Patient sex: M
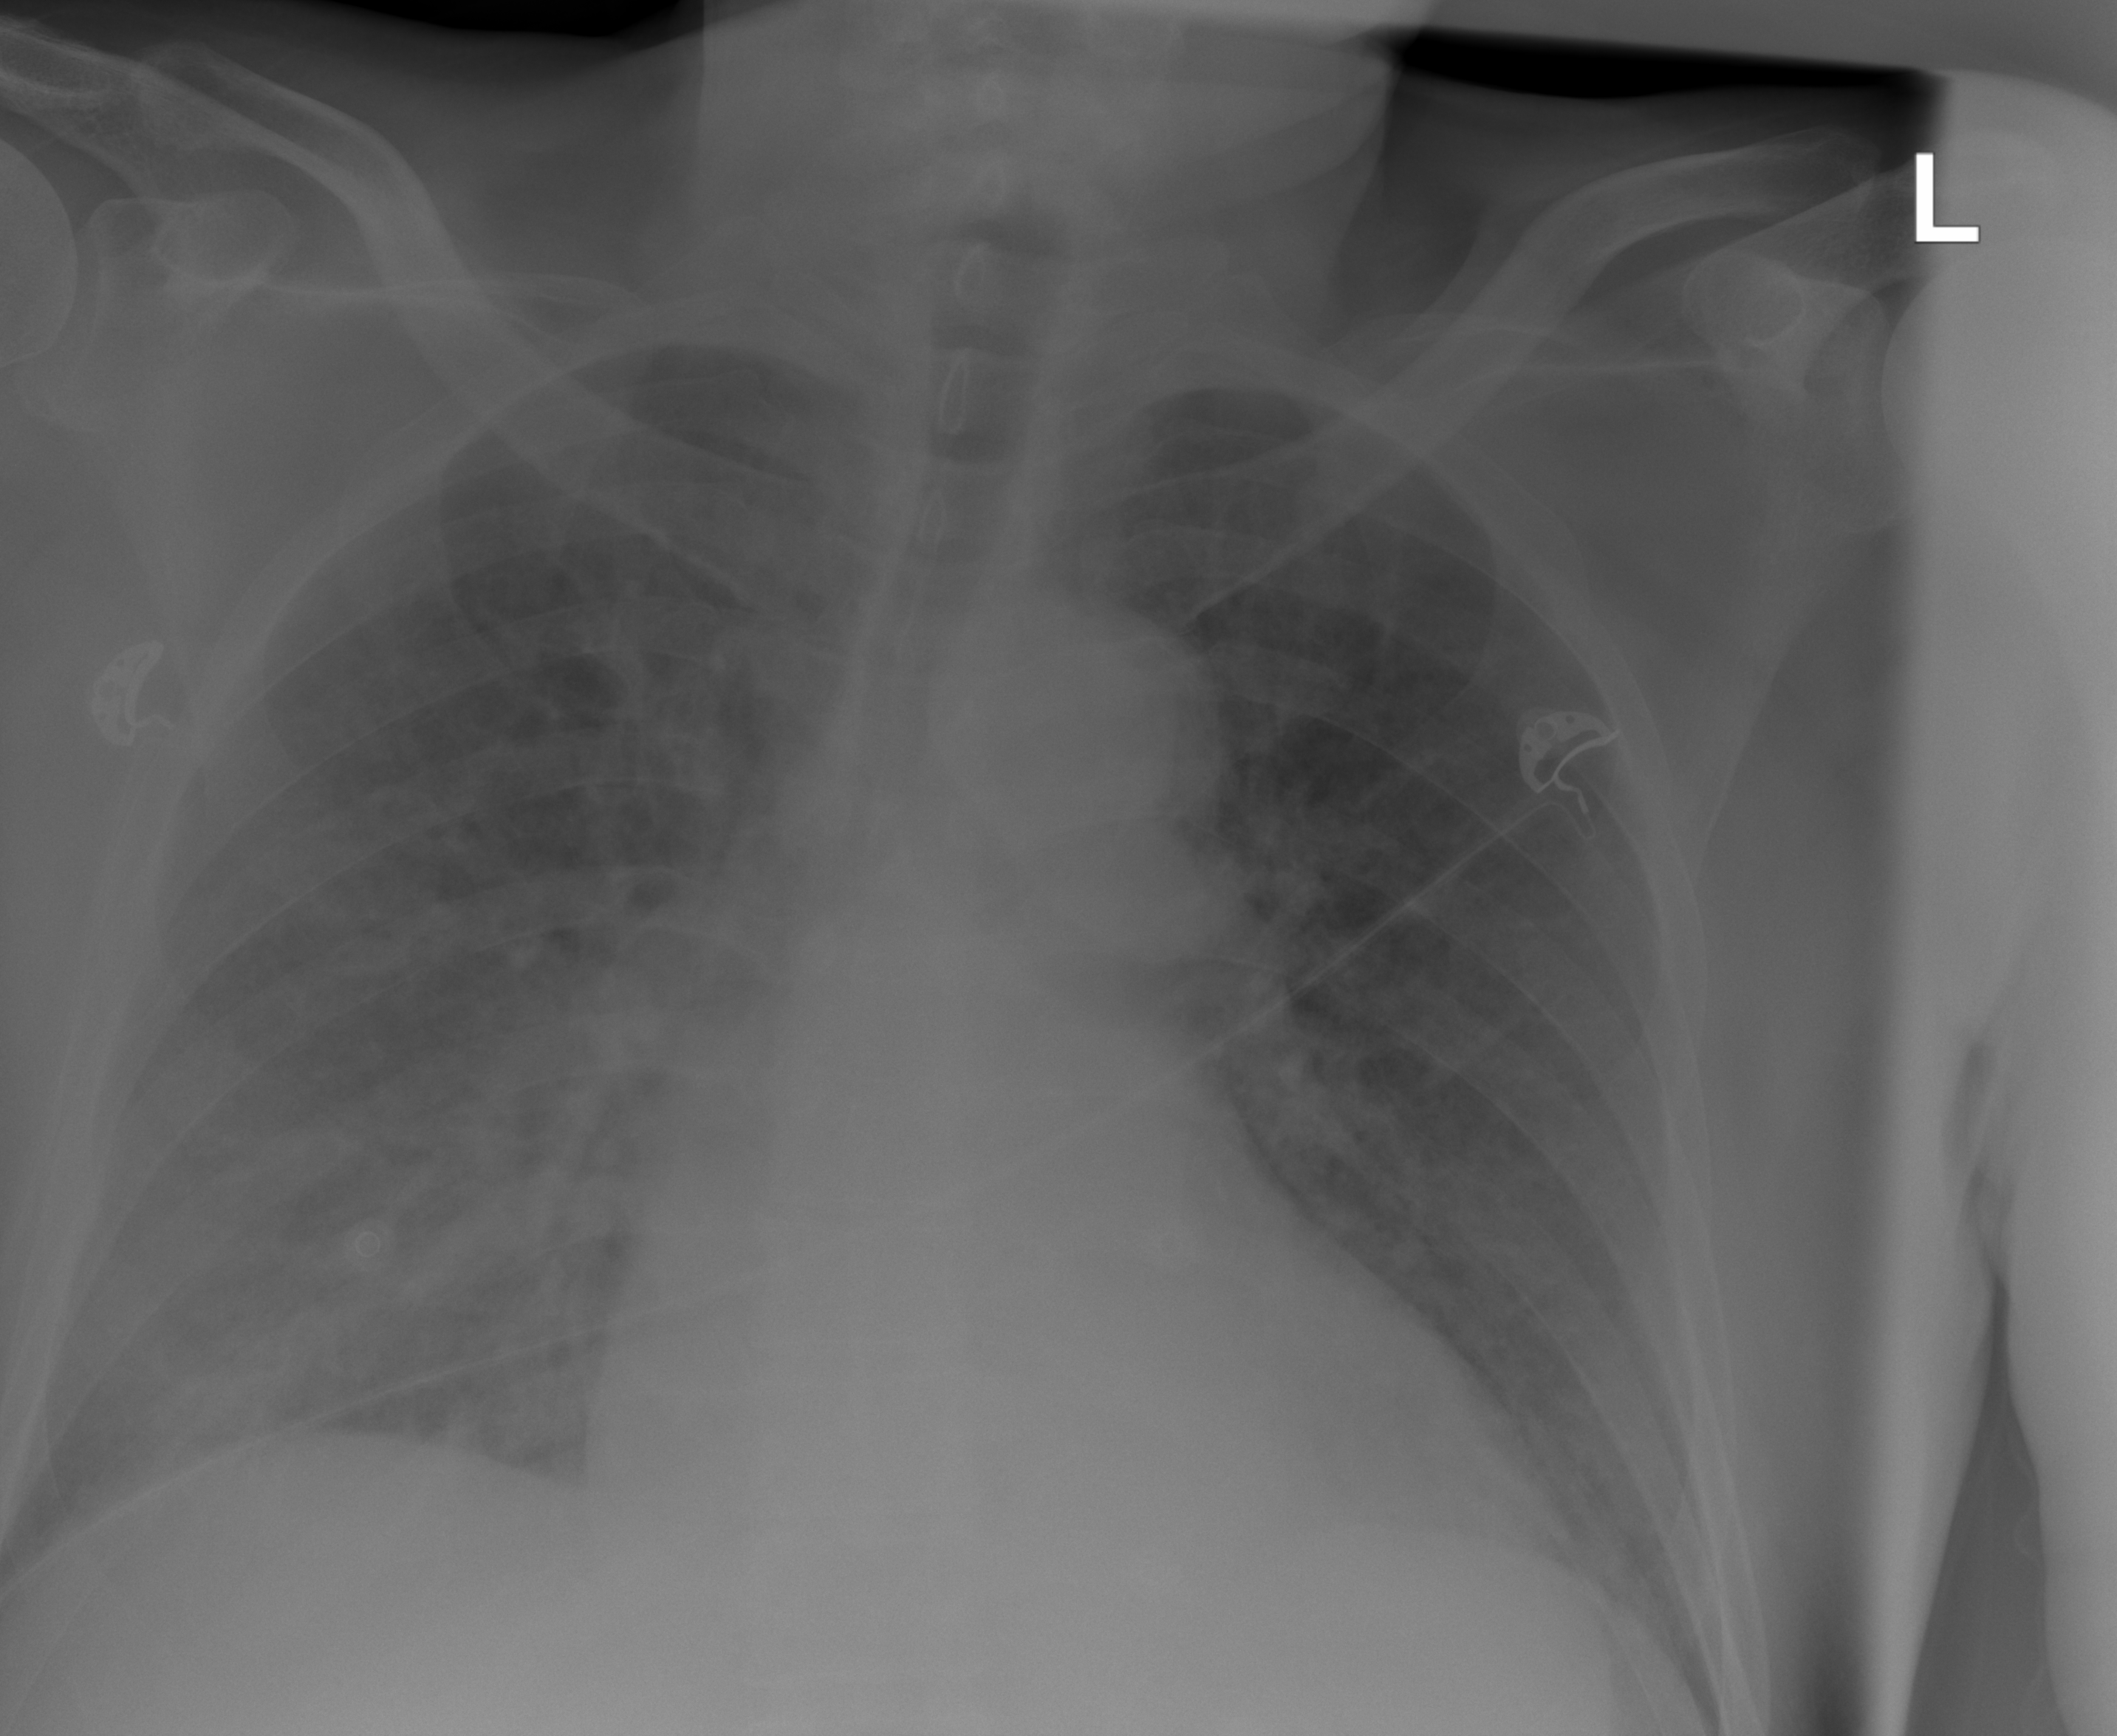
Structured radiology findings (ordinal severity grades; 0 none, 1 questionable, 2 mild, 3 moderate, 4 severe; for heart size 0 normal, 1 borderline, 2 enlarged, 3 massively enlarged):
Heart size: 2
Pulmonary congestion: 2
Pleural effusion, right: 0
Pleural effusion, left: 0
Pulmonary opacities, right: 2
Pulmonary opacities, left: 0
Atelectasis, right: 2
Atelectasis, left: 0